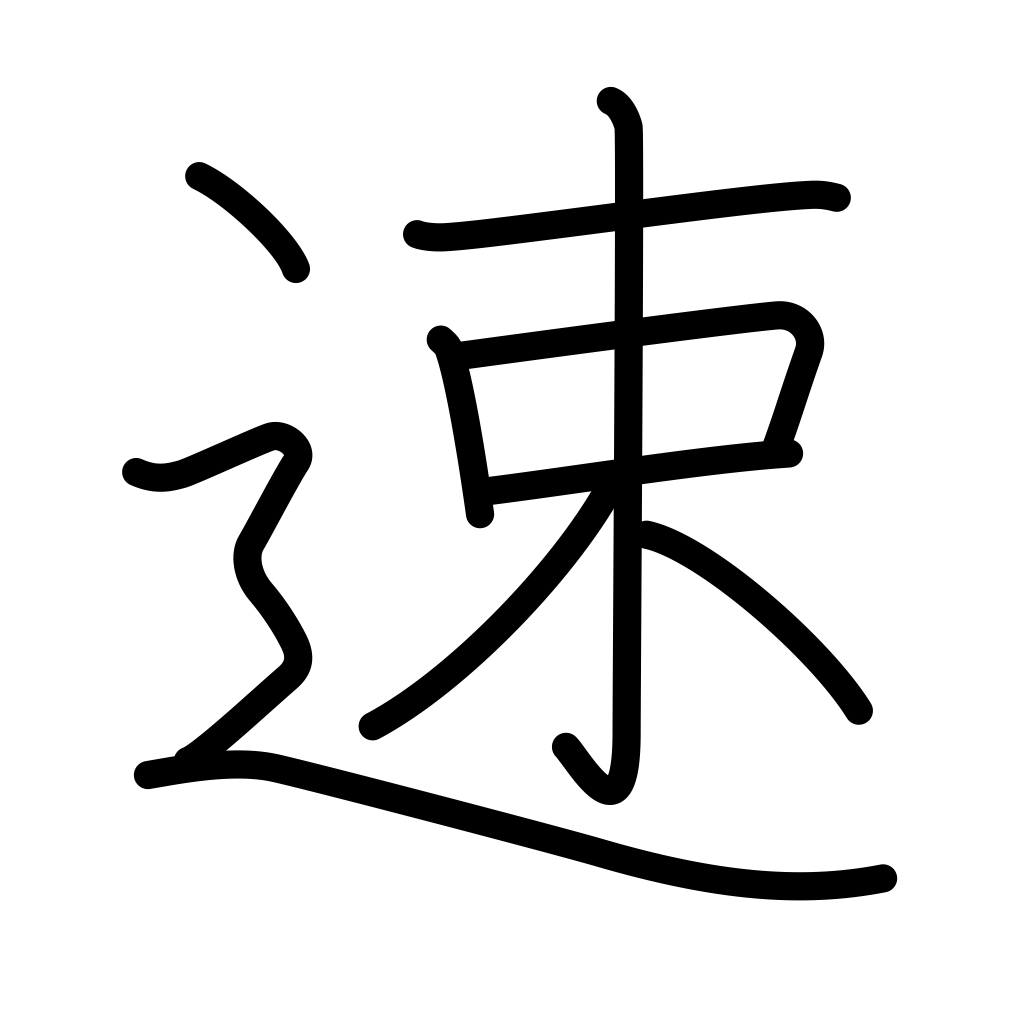
Meaning: quick, fast